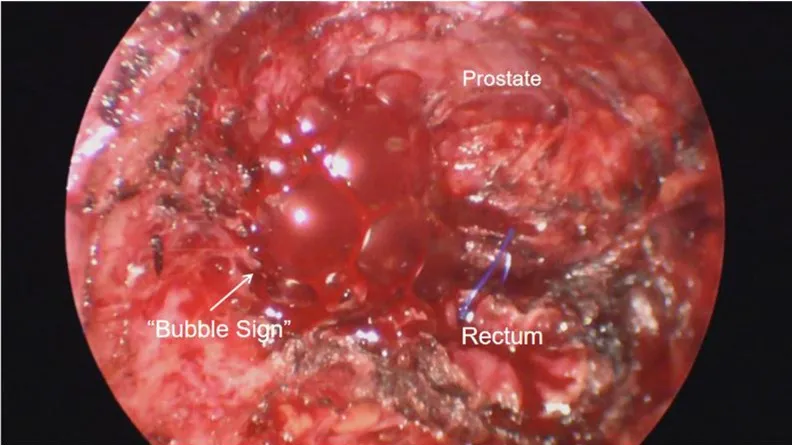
(B) "Bubble sign" after carbon dioxide enters the damaged vein.
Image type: endoscopy (other_endoscopy)